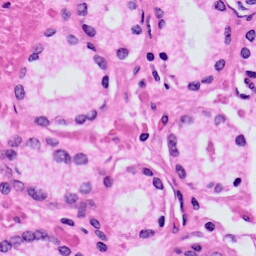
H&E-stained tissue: Prostate